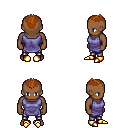
a pixel art fantasy rpg character, male body template, human, dark skin, chain tabard jacket, metal pants, brunette short mohawk hairstyle, gold boots, four views (front, back, left, right), 2x2 character sprite sheet, small pixel art, hard edges, no anti-aliasing